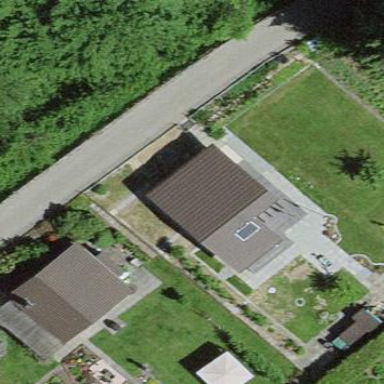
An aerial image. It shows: Bungalow-style building.